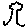
Label: tree